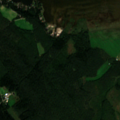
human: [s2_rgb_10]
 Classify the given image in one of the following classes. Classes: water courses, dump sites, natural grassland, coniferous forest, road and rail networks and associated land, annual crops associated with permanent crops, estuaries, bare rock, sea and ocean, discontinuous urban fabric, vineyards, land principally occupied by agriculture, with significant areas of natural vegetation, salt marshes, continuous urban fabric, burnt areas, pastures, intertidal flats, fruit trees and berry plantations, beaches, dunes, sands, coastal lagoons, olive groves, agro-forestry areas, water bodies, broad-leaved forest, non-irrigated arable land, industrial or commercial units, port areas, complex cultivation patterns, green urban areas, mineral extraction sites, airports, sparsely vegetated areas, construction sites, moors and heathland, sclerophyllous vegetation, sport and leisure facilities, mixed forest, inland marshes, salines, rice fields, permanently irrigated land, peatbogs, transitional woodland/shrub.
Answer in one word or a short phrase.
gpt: non-irrigated arable land, coniferous forest, mixed forest, transitional woodland/shrub, sea and ocean